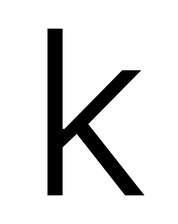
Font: Inter_Light